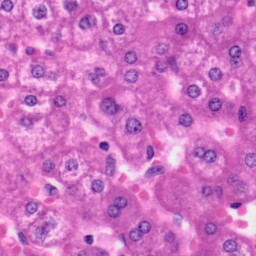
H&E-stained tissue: Liver